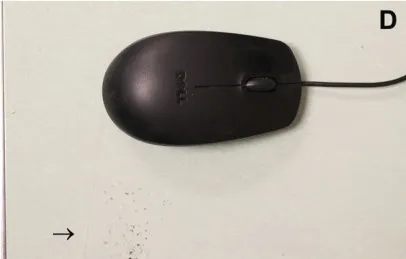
(D) Patient's workspace shows evidence of extreme wear with erosion of the countertop (arrow). He did not use a mouse pad or wrist support while handling the mouse.
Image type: medical_photograph (other_medical_photograph)